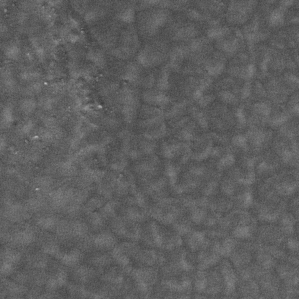
Label: frost